五年级 · 度量几何学
(10 分) 一个集装箱长 9 米, 宽
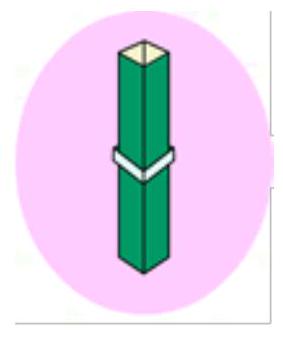
答案: (1) 解: $(9 	imes 3.2+9 	imes 2.5+3.2 	imes 2.5) 	imes 2=118.6$ (平方米)(2) 解: $9 	imes 3.2 	imes 2.5=72$ (立方米)